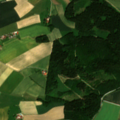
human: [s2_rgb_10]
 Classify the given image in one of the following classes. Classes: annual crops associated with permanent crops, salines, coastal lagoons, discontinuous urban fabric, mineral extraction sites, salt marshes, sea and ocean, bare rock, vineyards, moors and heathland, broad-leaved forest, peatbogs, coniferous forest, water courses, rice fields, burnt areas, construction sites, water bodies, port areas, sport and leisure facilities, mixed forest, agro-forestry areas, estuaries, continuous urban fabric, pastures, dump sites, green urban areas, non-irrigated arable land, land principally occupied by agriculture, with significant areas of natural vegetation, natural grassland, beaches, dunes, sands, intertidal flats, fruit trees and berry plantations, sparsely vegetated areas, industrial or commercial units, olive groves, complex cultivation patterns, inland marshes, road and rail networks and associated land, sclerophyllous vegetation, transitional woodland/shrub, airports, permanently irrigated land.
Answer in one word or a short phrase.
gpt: discontinuous urban fabric, non-irrigated arable land, land principally occupied by agriculture, with significant areas of natural vegetation, coniferous forest